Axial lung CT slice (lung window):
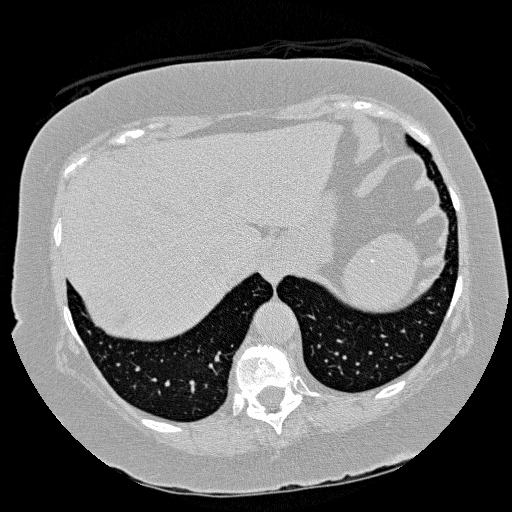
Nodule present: no